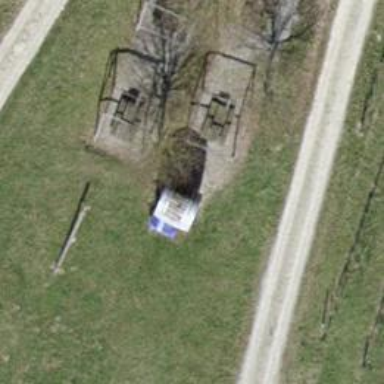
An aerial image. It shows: Picnic table located in leisure land area.